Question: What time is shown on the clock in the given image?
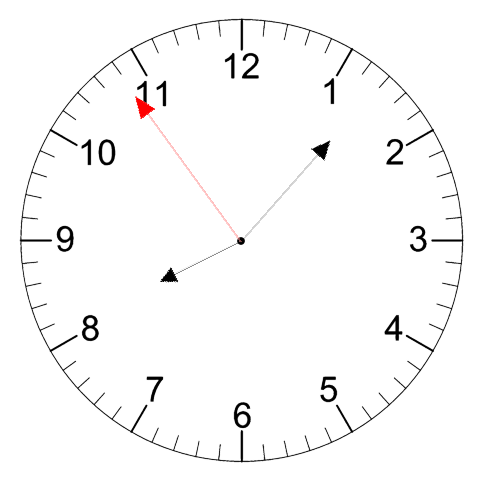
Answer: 08:06:54